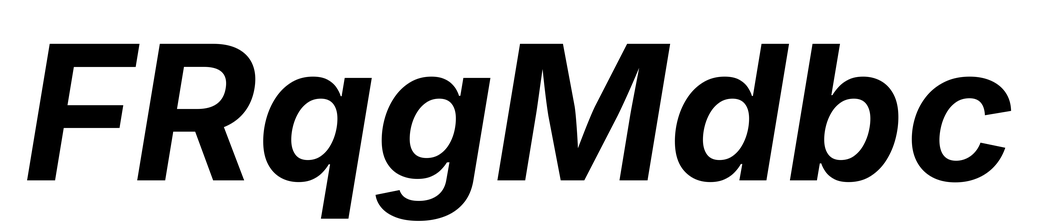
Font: Inter-Italic_Bold_Italic